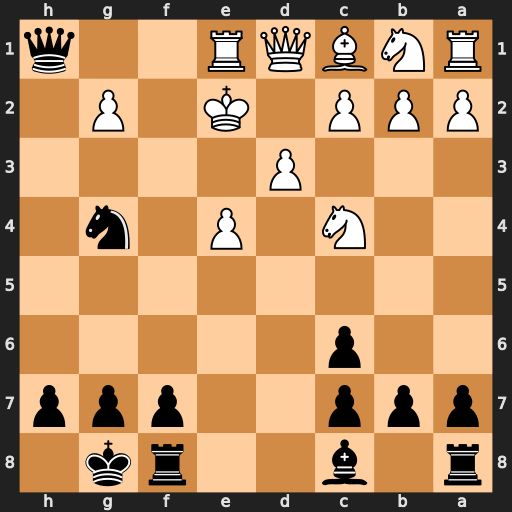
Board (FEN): r1b2rk1/ppp2ppp/2p5/8/2N1P1n1/3P4/PPP1K1P1/RNBQR2q
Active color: b
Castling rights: -
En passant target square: -
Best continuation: Qxg2#